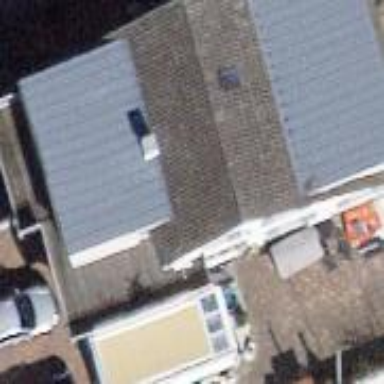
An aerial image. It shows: Building with tiled roof.